Question: I was introduced to c# and visual studio yesterday and I know this is a very simple question. But we are porting code from .NET framework to .net CORE. My job is to install packages/libs that were present in the old code into the new code (The target framework of the solution is 2.1)
But how can I see in NuGet packet manager that a specific library is supported by CORE 2.1? For examples, can I see if this supports CORE on the image, or are all available packages compatible with core 2.0 since this is the target framework?

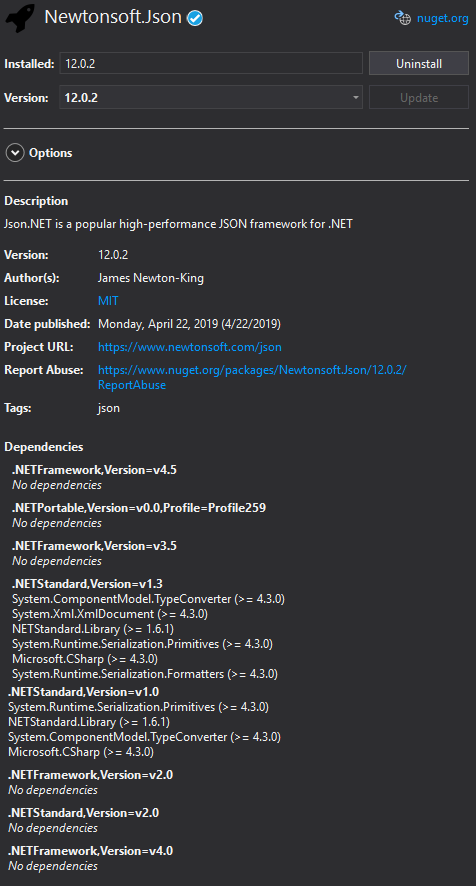
Answer: The .NET Standard is... the standard / spec for .NET compliant languages. Each version of .NET (Core or Framework) is the of that standard.
.NET Core 2.0 and up are compatible with .NET Standard 2.0, as per the docs from MS:
<URL>
<URL>
In short, you'll want to look for frameworks that are compatible with .NET Standard 2.0 to port to .NET Core 2.2.
Another useful link is an interactive compatibility tool from MS:
<URL>